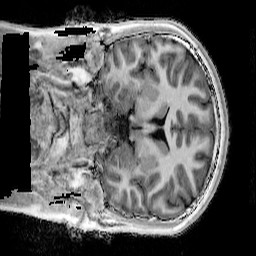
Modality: T1w
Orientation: coronal
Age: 16
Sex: male
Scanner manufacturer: siemens
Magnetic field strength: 3 T
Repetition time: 4 s
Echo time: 0.00291 s